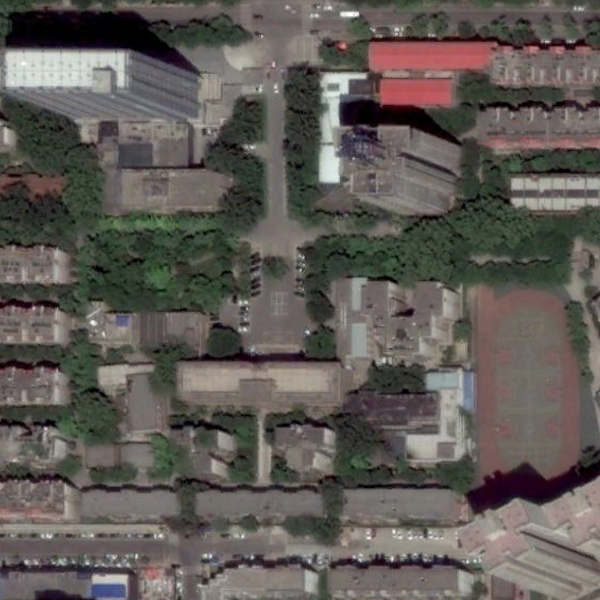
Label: School